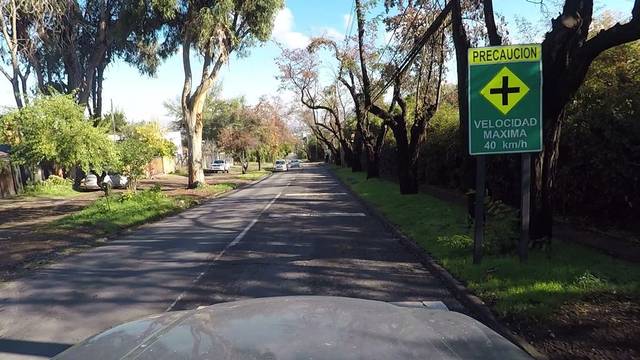
Region: Chile
Coordinates: -33.453, -70.525